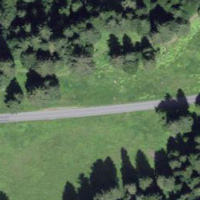
EUNIS habitat code: 43
Species observed at this site:
Tozzia alpina
Tussilago farfara